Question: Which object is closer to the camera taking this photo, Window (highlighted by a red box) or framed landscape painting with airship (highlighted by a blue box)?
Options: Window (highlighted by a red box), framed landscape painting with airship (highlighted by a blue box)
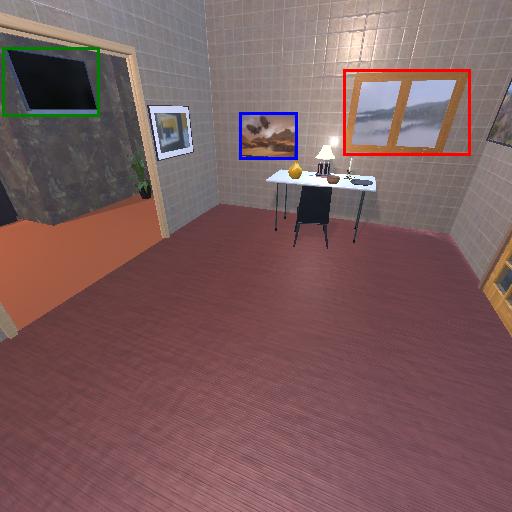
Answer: Window (highlighted by a red box)